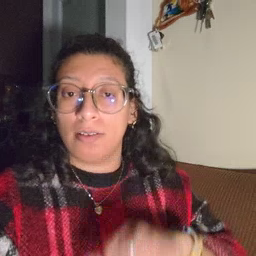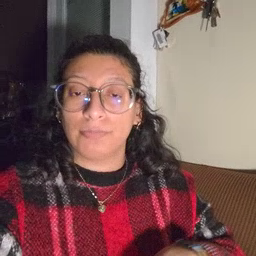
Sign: white